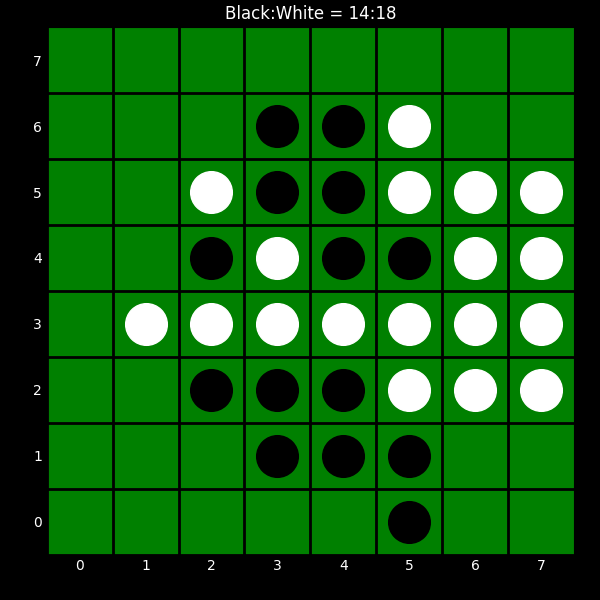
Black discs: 14
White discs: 18